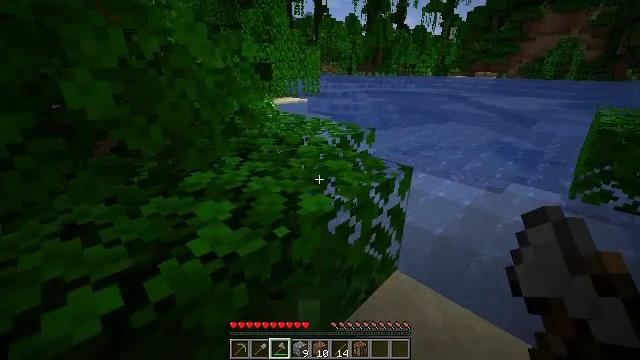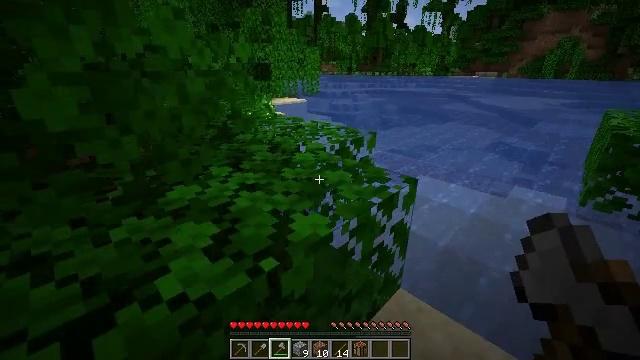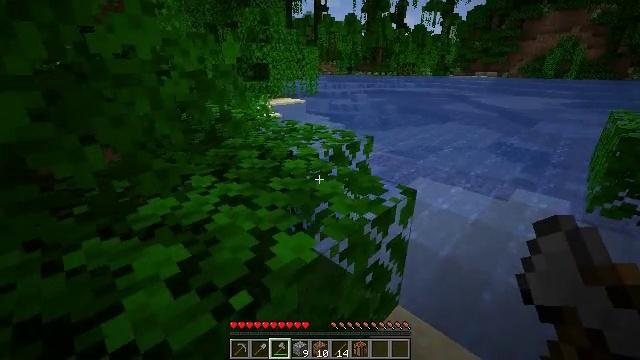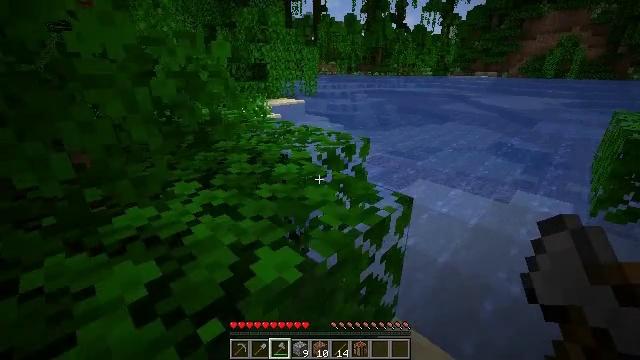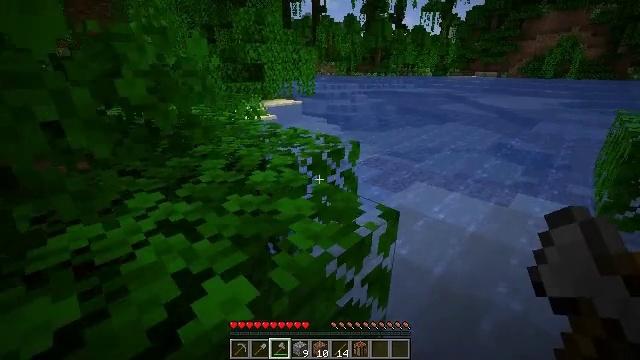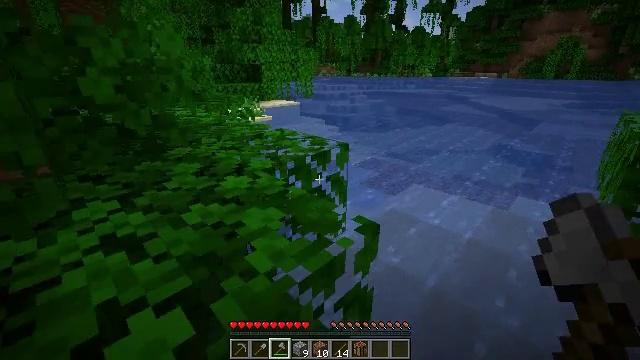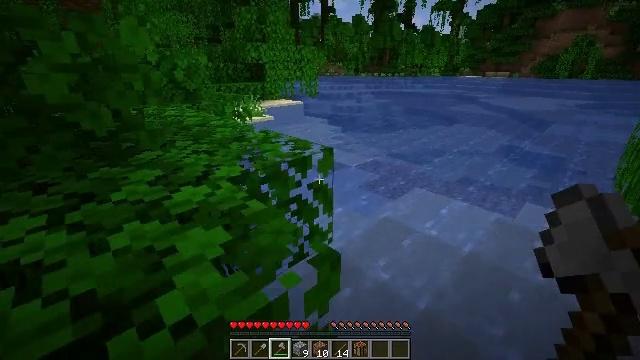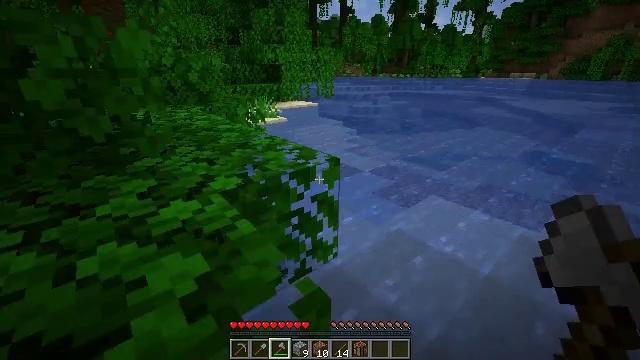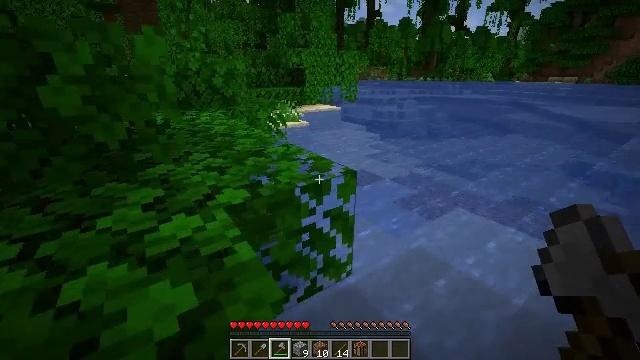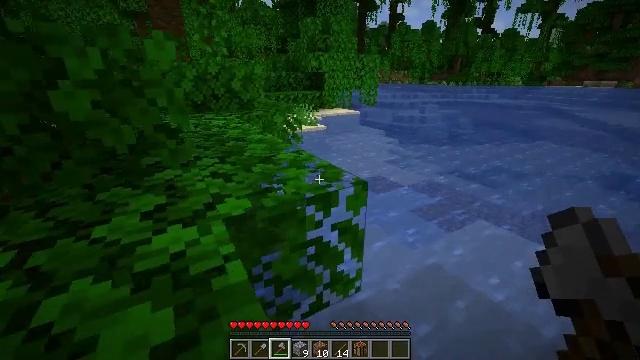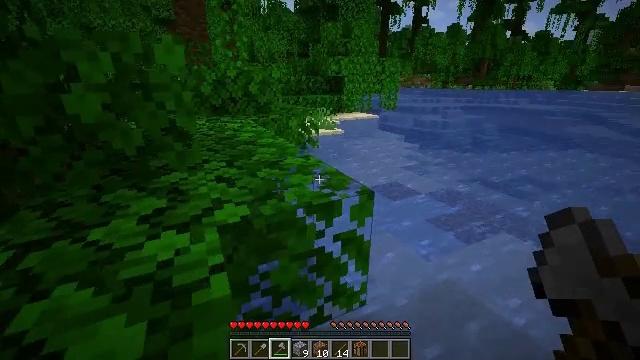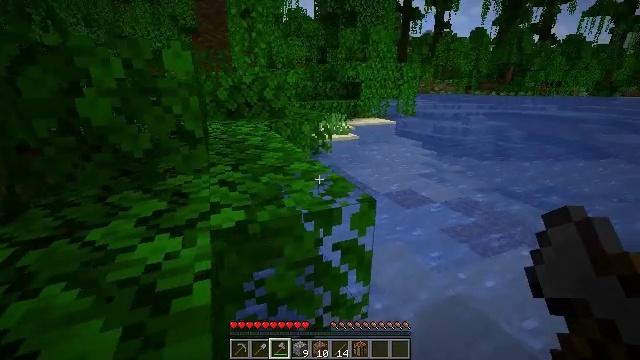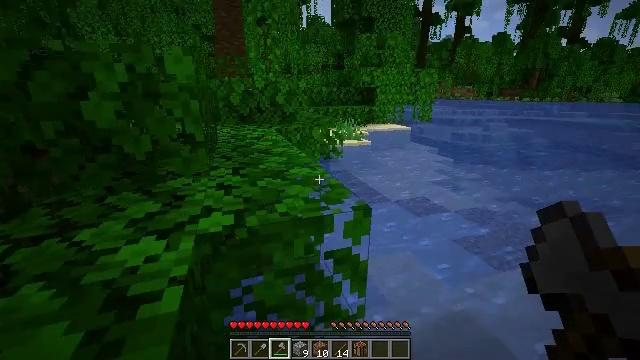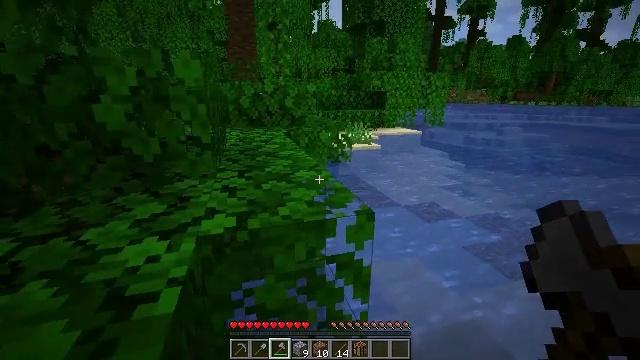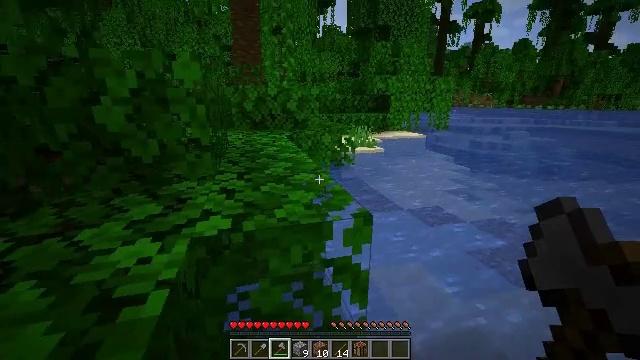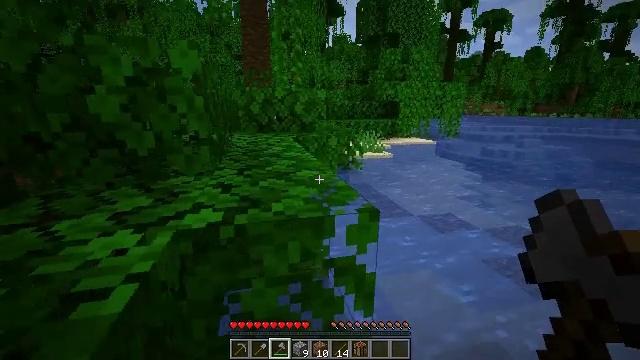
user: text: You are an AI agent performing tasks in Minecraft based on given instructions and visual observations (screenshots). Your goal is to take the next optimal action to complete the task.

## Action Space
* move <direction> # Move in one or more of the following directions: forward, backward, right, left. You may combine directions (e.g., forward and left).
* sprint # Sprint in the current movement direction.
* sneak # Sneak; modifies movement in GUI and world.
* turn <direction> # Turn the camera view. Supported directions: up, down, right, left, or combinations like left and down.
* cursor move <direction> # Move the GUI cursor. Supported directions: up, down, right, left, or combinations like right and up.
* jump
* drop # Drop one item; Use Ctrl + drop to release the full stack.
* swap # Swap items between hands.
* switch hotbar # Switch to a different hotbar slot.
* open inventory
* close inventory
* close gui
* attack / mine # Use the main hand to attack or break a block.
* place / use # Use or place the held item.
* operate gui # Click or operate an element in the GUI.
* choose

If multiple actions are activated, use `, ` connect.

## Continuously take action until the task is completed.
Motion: motion action
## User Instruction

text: Remove and gather vines.
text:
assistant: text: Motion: move forward and move right
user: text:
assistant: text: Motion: move forward and move right
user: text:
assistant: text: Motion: move forward and move right
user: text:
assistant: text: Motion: move forward and move right
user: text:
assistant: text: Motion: move forward and move right
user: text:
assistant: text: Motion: move forward and move right, turn left
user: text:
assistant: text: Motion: move forward, turn left
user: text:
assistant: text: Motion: move forward, turn left
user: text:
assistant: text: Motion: move forward, turn left
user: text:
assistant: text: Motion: move forward, turn left
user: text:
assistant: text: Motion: move forward, turn left and up
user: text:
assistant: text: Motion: move forward, turn left and up
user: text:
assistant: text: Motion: move forward, turn left
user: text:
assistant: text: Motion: move forward, turn left
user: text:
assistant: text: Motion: move forward, turn left and up
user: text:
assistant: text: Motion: move forward, turn left and up
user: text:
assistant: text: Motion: move forward, turn left and up
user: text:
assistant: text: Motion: move forward, turn left and up
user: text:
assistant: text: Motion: move forward, turn left
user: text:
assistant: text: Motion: move forward
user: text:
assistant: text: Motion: move forward and move left
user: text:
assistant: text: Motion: move forward and move left
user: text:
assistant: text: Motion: move forward and move left, turn left and up
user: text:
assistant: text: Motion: move forward and move left, turn left and up
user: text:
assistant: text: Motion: move forward and move left, turn left and up
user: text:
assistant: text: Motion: move forward and move left, turn left and up
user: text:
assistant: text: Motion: move forward and move left, turn left and up
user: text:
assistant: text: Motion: move forward and move left, turn left
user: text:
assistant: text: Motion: move forward and move left, turn left
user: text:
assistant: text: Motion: move forward and move left, jump